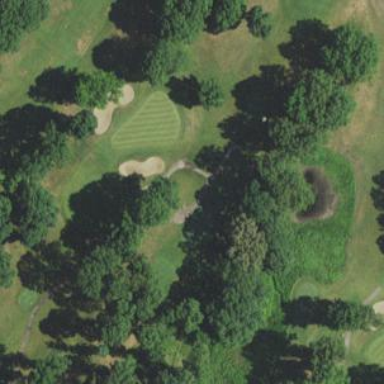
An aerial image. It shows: Path designated for golf carts.